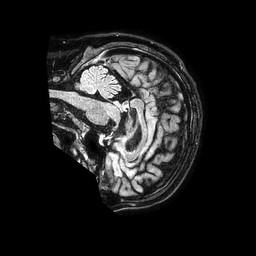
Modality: FLAIR
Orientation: sagittal
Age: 50
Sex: male
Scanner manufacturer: philips
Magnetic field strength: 1.5 T
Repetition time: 4.8 s
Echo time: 0.3 s